Field crop: maize
Growth stage: 2
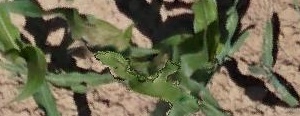
Species: maize